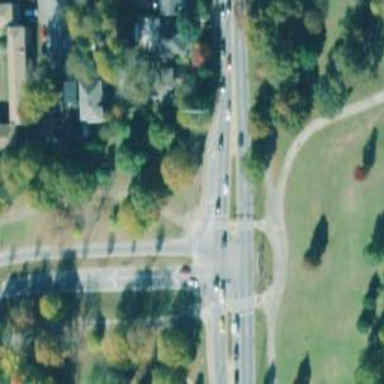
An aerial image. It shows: Asphalt road classified as trunk highway.